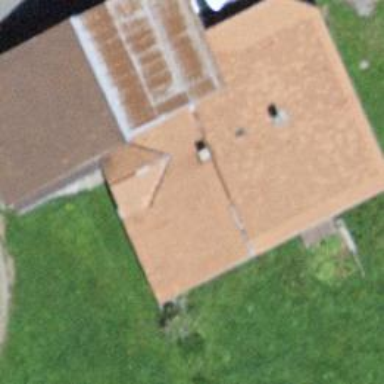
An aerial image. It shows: Farm building.